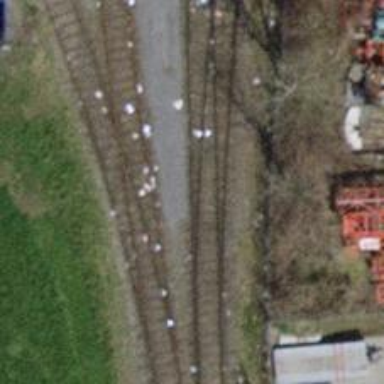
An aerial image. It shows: Single-track spur railway line.